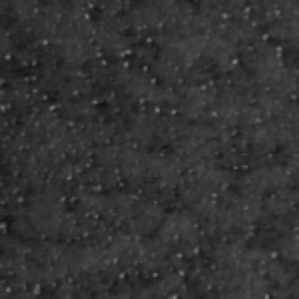
Label: frost